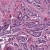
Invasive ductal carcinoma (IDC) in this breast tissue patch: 1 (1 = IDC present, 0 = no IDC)